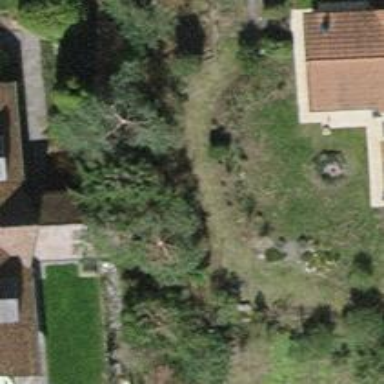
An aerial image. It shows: Urban area featuring tree as natural element.